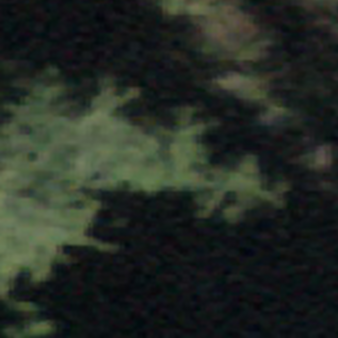
Label: other